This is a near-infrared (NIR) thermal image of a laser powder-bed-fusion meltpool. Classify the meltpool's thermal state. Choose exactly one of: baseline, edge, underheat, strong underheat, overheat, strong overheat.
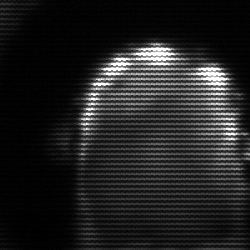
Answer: baseline